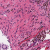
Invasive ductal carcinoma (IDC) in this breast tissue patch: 0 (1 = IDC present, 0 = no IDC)